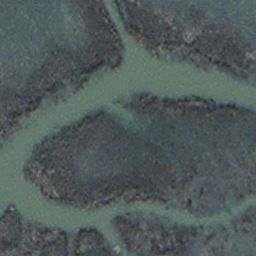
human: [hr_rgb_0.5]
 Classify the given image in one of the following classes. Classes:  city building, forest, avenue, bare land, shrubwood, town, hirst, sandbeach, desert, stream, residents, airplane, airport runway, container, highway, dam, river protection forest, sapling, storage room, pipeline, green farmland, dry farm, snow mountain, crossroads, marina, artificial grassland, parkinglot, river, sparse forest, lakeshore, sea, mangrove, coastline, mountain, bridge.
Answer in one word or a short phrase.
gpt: stream